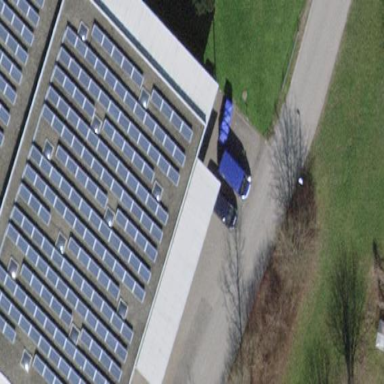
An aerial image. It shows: Solar photovoltaic panel generator producing electricity as small installation.